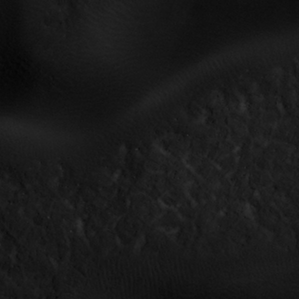
Label: non_frost